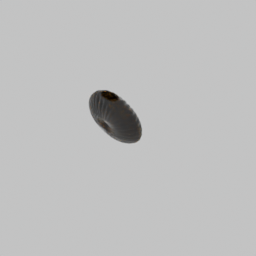
Label: decoration